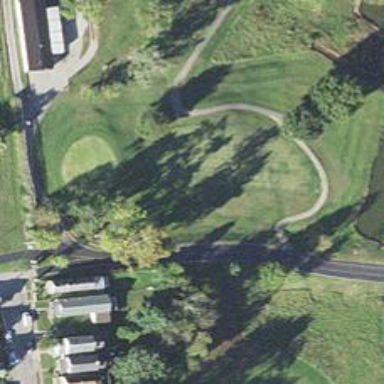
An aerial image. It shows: View of golf hole.